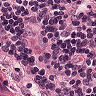
Metastatic tissue present: no